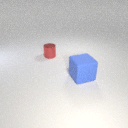
small red metal cylinder to the left of large blue rubber cube